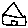
Label: house